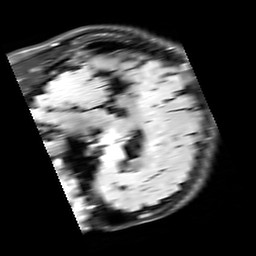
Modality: FLAIR
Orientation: sagittal
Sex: male
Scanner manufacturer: siemens
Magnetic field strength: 3 T
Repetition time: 10 s
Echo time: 0.09 s